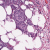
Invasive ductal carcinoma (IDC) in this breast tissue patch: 1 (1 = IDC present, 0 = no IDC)